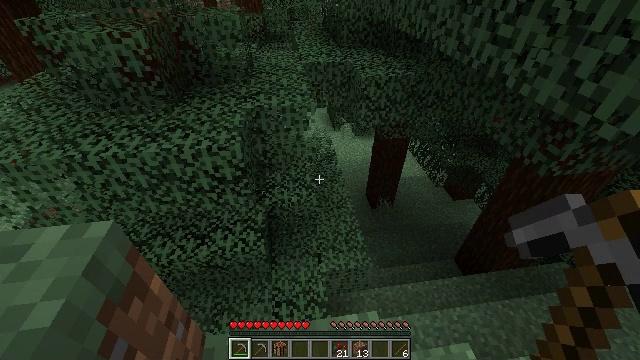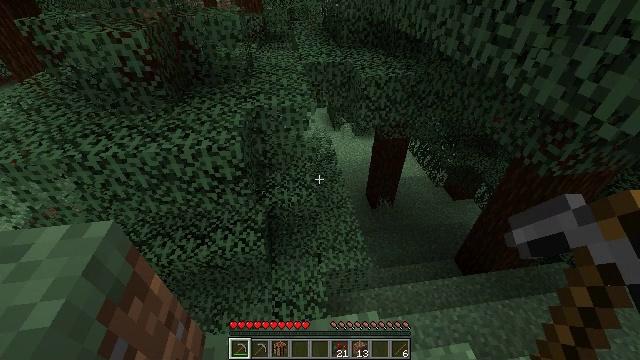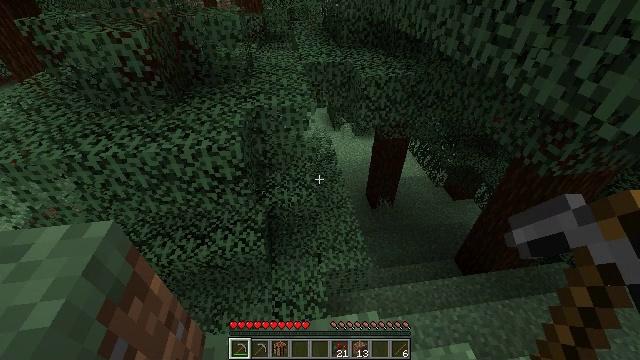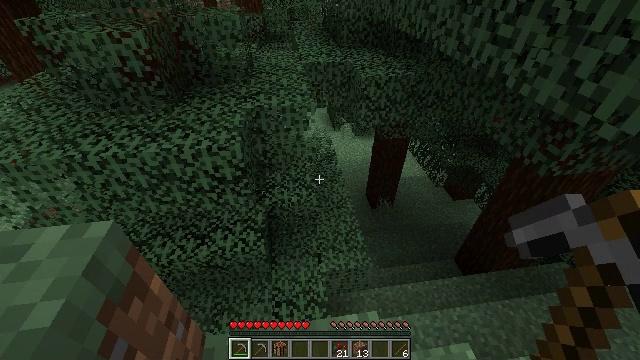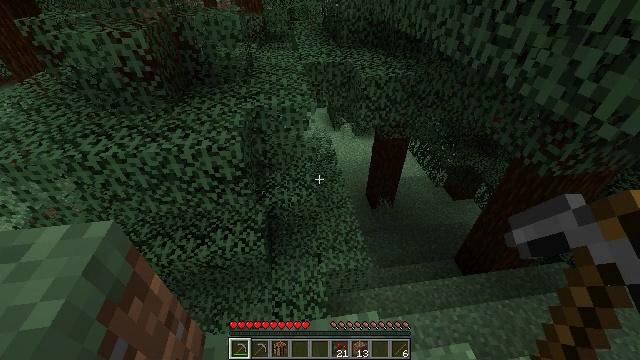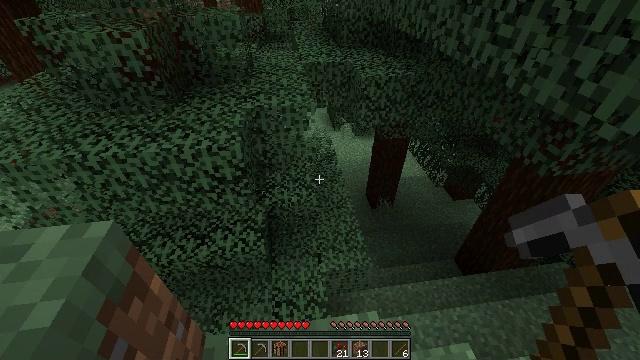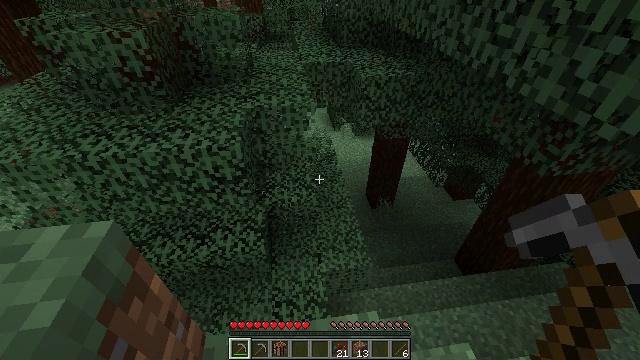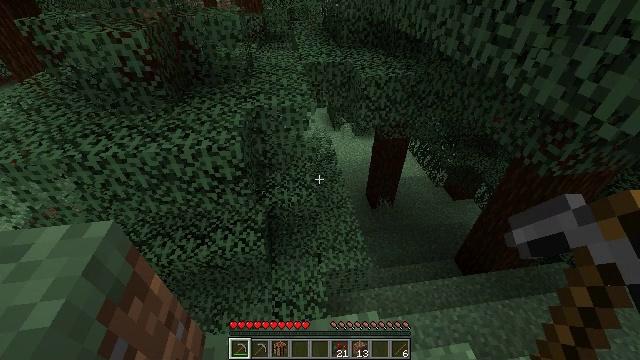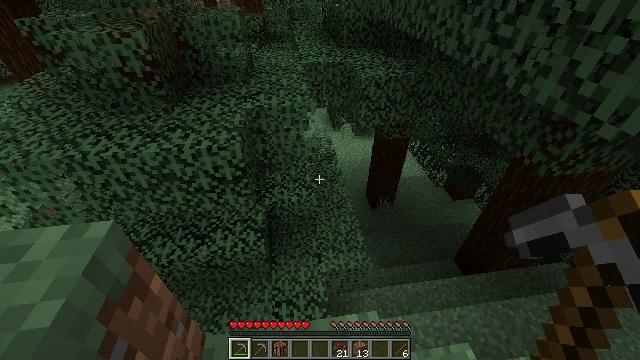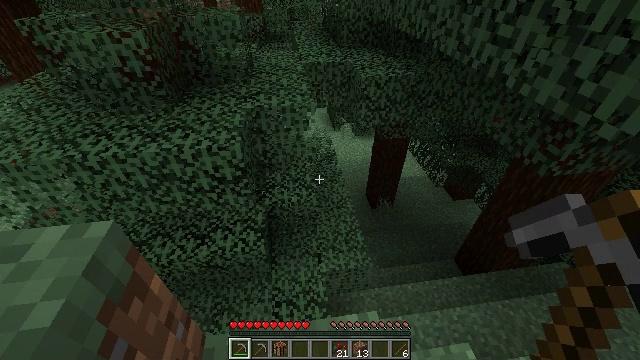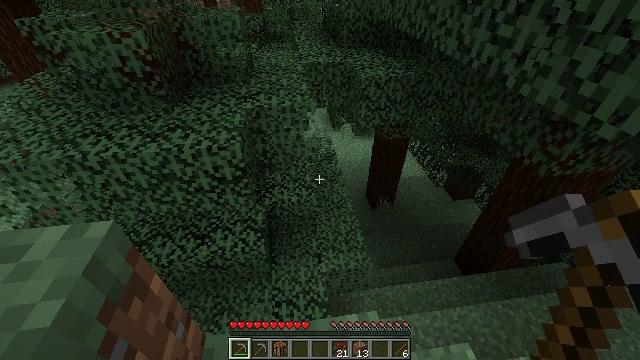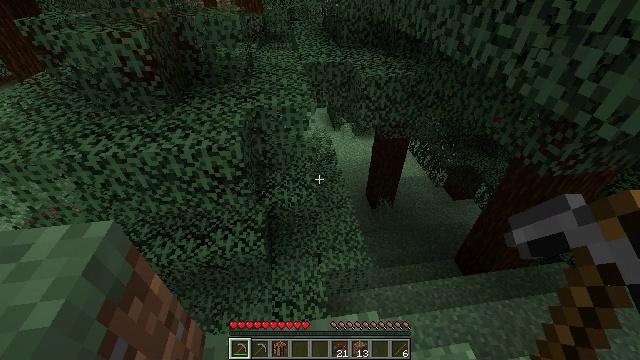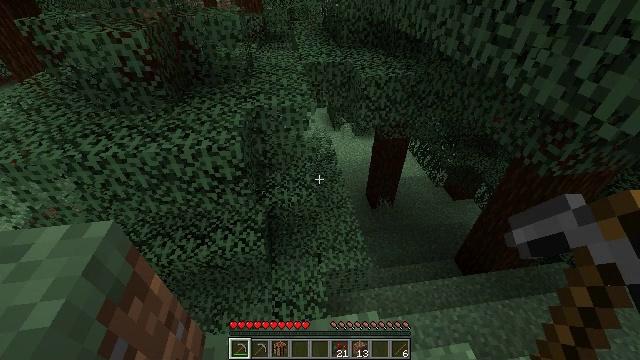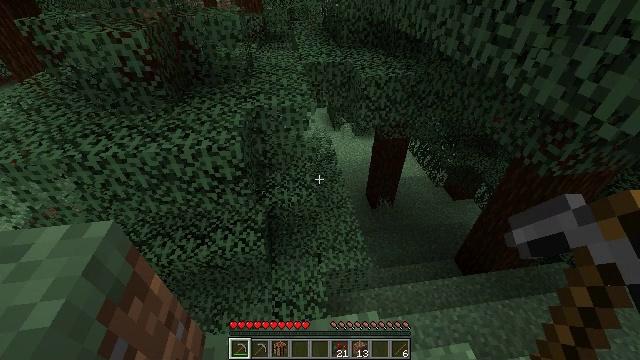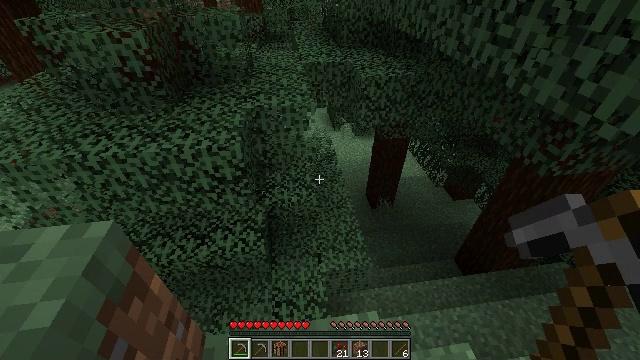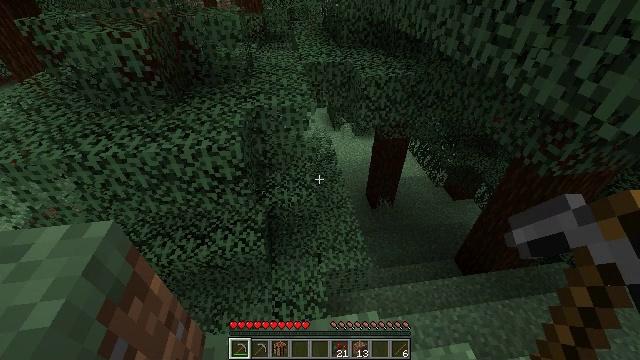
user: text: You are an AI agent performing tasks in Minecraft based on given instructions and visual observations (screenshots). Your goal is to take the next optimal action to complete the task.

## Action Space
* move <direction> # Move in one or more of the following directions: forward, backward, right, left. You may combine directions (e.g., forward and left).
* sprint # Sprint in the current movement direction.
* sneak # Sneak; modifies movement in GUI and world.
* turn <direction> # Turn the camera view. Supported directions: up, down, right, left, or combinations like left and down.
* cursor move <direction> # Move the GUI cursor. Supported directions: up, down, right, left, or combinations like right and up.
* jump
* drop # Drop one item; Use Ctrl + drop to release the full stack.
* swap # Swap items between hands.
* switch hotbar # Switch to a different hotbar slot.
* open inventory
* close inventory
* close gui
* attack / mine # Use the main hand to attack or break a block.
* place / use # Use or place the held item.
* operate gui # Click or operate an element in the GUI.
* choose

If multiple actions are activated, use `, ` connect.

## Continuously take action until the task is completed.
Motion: motion action
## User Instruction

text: Gather materials from the sweet berry bush.
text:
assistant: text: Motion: no_op
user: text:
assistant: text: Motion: no_op
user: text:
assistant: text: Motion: no_op
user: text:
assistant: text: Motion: no_op
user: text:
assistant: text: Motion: no_op
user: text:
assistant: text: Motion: no_op
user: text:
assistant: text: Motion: no_op
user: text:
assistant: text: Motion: no_op
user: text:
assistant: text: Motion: no_op
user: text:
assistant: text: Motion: no_op
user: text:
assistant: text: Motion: no_op
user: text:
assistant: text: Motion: no_op
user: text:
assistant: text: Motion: no_op
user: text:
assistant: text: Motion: no_op
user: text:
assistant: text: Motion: no_op
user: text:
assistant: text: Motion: no_op
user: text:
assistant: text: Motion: no_op
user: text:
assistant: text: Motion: no_op
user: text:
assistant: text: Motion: no_op
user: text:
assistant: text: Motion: no_op
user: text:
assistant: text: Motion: no_op
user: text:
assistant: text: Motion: no_op
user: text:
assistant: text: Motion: no_op
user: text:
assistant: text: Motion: no_op
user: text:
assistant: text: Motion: no_op
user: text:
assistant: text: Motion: no_op
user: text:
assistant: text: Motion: no_op
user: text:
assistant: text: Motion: no_op
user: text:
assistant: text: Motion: no_op
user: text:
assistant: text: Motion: no_op